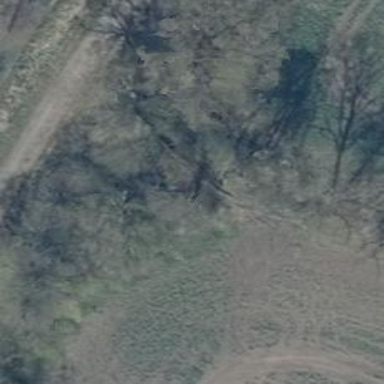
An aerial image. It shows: Row of trees in natural setting.